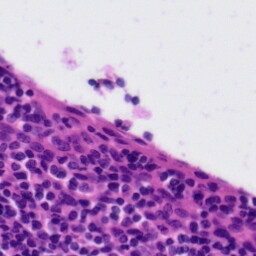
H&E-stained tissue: Tonsil